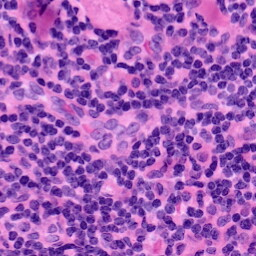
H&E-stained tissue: LymphNode